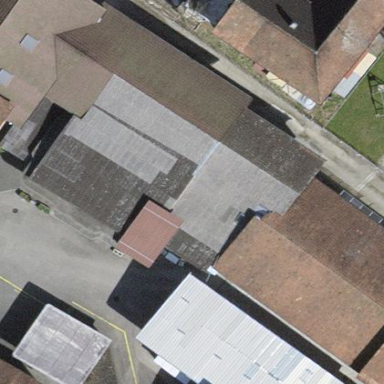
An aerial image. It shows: Building.